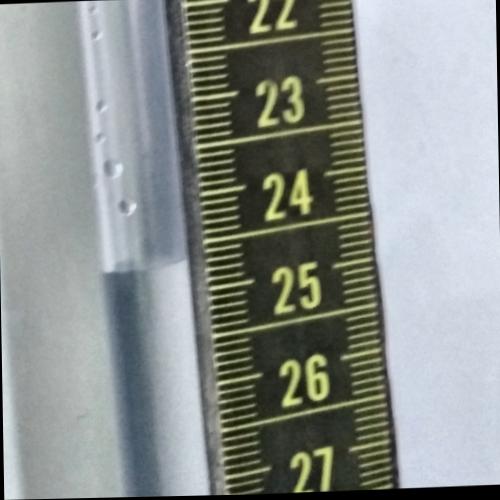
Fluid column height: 24.7 cm